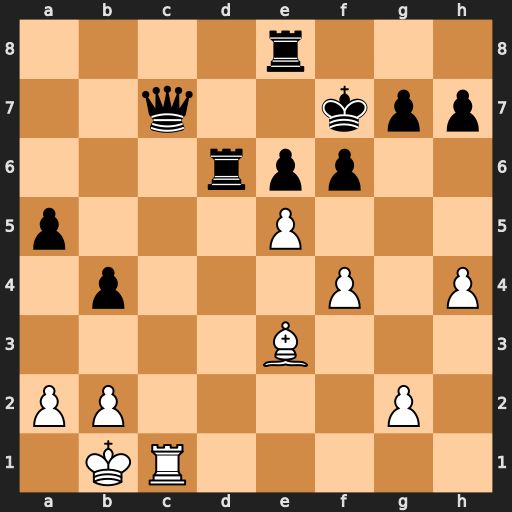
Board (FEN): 4r3/2q2kpp/3rpp2/p3P3/1p3P1P/4B3/PP4P1/1KR5
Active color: w
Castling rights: -
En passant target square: -
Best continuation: Rxc7+ Rd7 Rxd7+